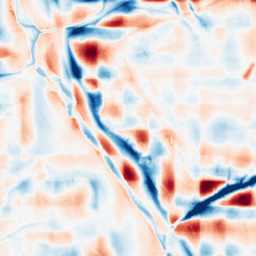
Category: wavelet
Decomposition family: wavelet_reverse_biorthogonal
Decomposition parameters: wavelet: rbio1.3
level: 5
Upsampling method: quadratic
Upsampling parameters: scale: 2
Upsampling scale: 2